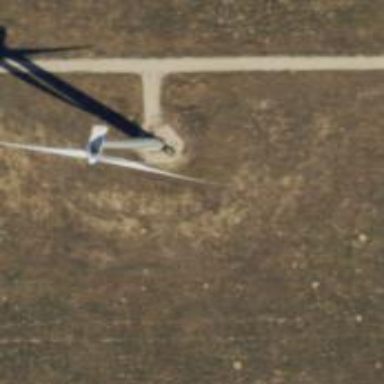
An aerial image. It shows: Wind generator powered by horizontal axis wind turbine.